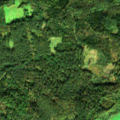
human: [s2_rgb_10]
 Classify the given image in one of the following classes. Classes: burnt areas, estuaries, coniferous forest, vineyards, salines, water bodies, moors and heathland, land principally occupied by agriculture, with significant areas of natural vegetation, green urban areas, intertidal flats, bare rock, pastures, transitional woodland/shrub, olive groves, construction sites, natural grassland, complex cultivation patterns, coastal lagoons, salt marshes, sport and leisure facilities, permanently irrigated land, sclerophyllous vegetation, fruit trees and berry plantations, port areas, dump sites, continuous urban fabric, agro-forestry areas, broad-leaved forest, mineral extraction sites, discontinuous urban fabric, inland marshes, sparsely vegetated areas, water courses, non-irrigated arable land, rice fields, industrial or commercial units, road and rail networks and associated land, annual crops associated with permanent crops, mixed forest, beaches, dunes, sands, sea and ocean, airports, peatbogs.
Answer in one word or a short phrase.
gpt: pastures, coniferous forest, mixed forest, transitional woodland/shrub